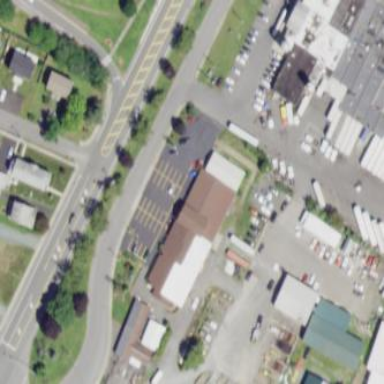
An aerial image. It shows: Retail building.